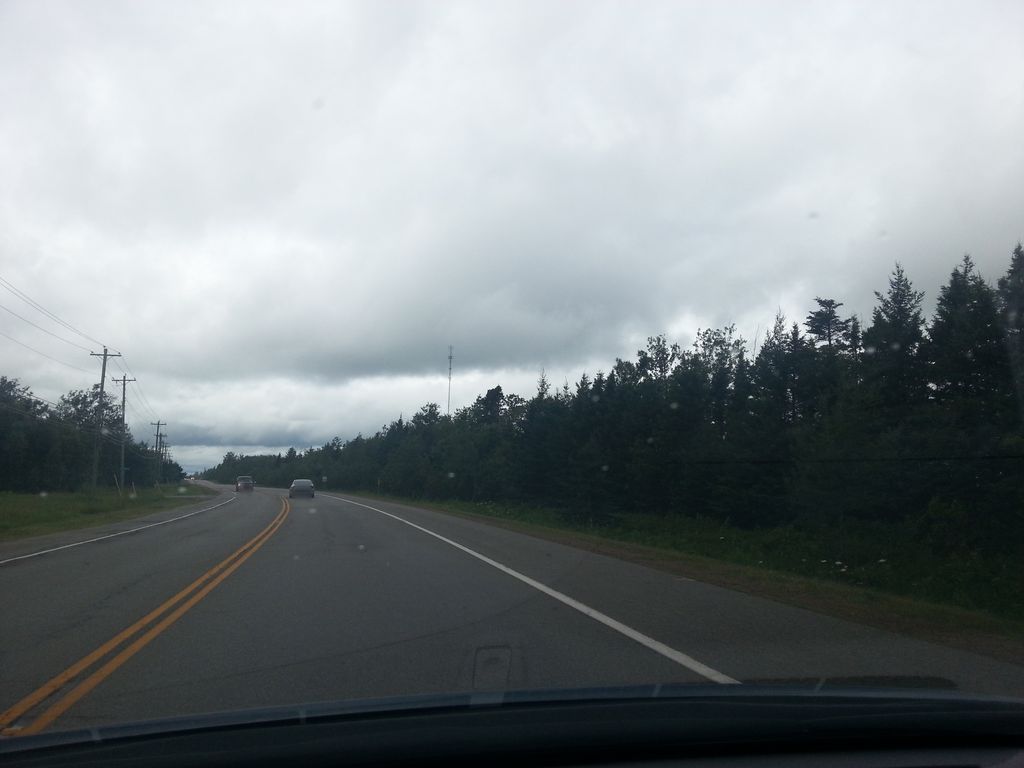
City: charlottetown